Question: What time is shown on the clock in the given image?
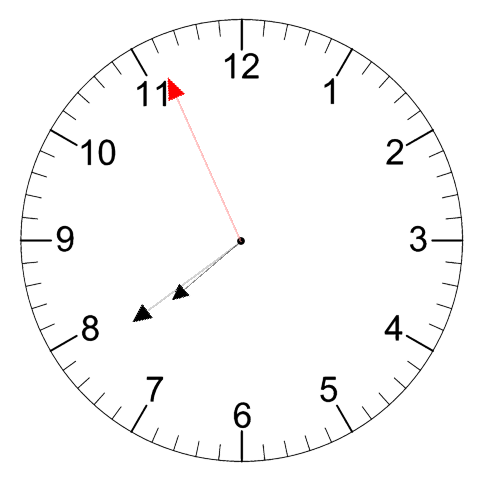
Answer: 07:38:56